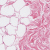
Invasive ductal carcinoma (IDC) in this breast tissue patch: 0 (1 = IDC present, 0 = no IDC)